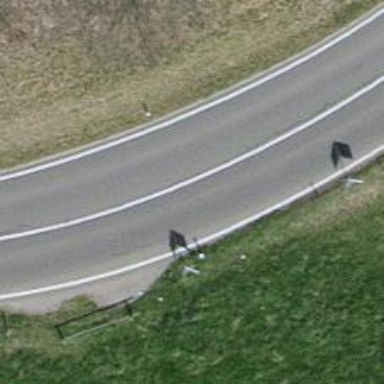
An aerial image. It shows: Primary highway.